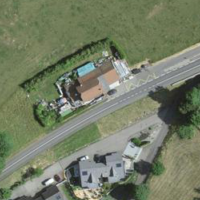
EUNIS habitat code: 52
Species observed at this site:
Primula veris